A scalogram of one vibration snapshot from a rotating bearing is shown, computed with a continuous wavelet transform. Classify the bearing condition as one of: normal, inner_race, outer_race, ball.
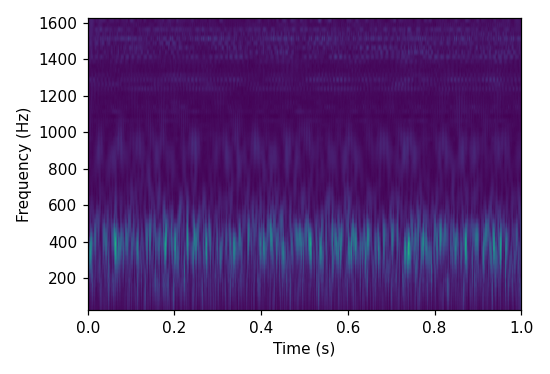
Answer: ball